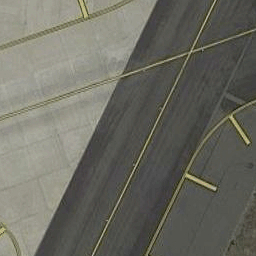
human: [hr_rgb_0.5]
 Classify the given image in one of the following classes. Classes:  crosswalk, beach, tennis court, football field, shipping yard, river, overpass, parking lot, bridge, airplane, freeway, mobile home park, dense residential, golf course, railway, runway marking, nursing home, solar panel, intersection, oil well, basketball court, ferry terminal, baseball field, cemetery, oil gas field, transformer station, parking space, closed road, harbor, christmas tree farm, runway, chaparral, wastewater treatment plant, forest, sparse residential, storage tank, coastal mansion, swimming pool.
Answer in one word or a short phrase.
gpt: runway marking